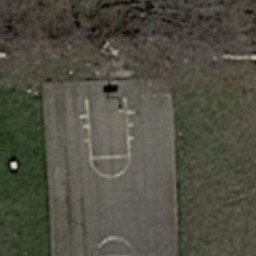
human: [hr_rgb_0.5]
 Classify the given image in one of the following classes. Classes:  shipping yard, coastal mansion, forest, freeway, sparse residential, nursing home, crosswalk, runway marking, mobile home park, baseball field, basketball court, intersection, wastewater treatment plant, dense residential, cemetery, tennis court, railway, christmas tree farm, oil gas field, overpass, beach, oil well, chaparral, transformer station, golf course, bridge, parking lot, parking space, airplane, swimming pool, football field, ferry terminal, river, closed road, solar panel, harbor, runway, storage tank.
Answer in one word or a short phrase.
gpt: basketball court